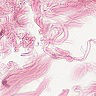
Metastatic tissue present: no